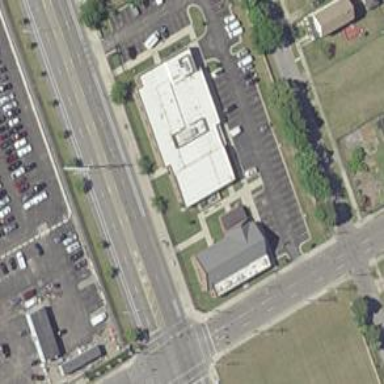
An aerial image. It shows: Healthcare clinic.